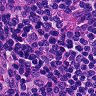
Metastatic tissue present: no